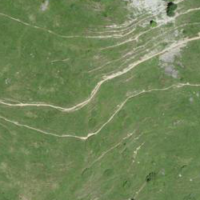
EUNIS habitat code: 26
Species observed at this site:
Plebejus argus
Clinopodium alpinum